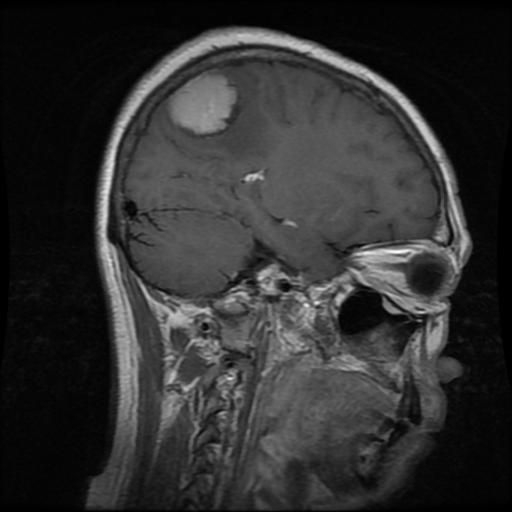
Label: meningioma